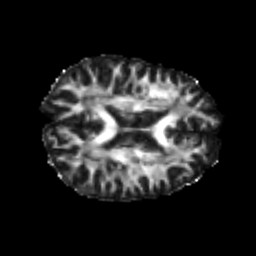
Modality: FA
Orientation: axial
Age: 21
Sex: female
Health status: healthy
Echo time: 0.074 s